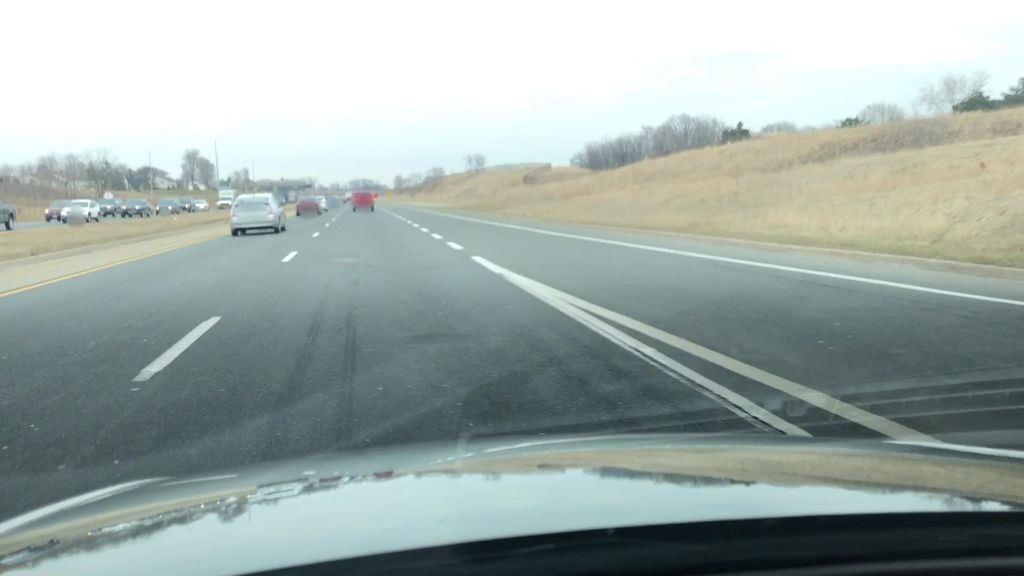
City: hamilton